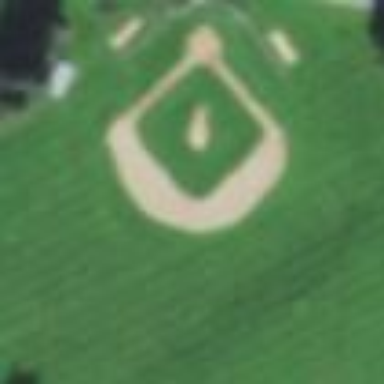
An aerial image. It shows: Baseball pitch for leisure land activities.